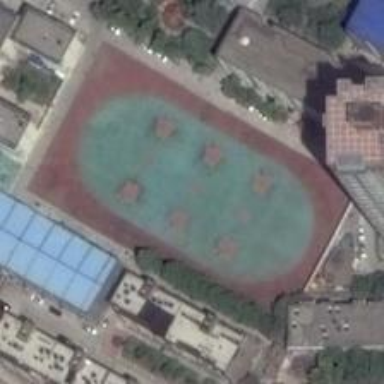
What embrace this old shabby playground are a few edifices and some low houses and factories .